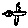
Label: bird